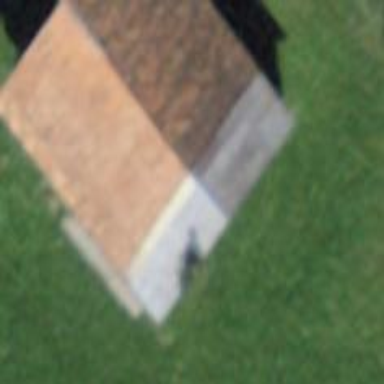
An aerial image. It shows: Barn.